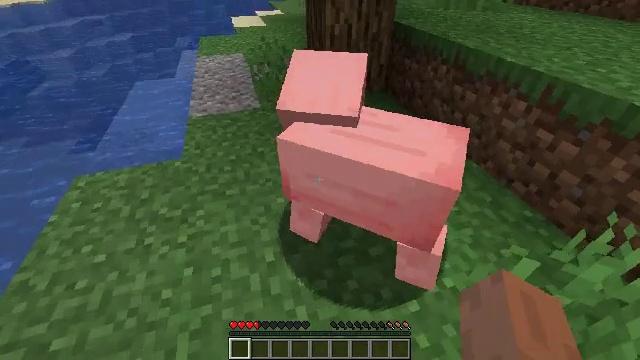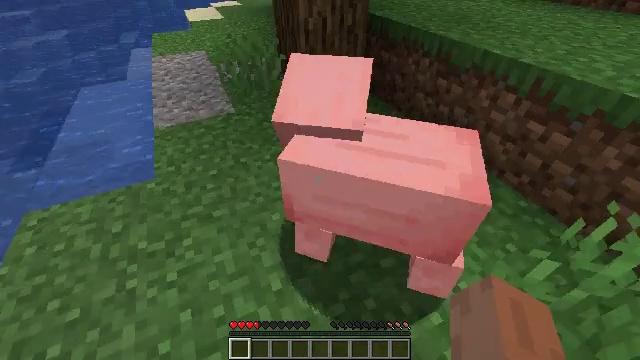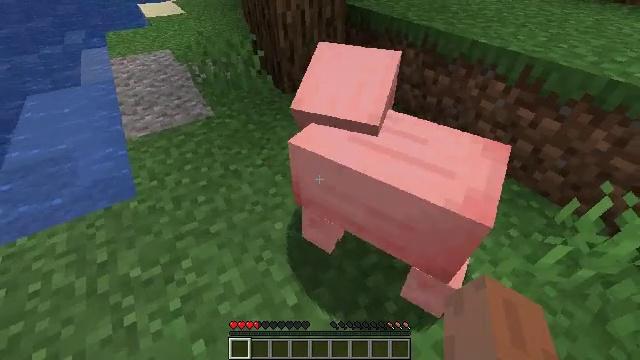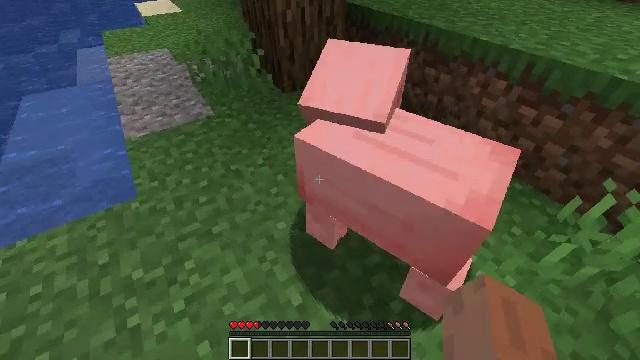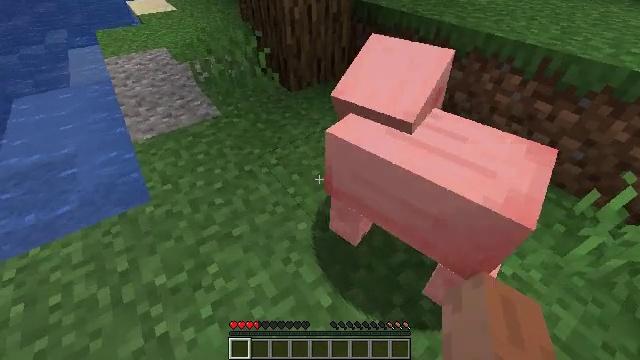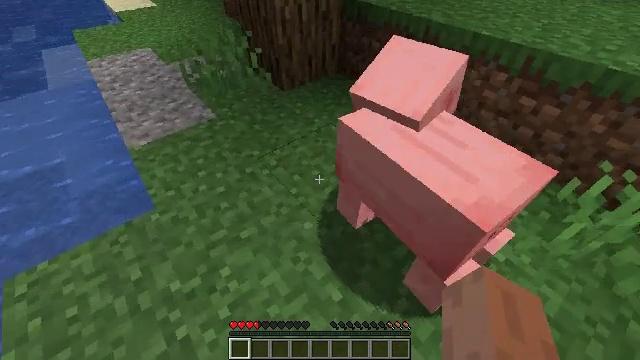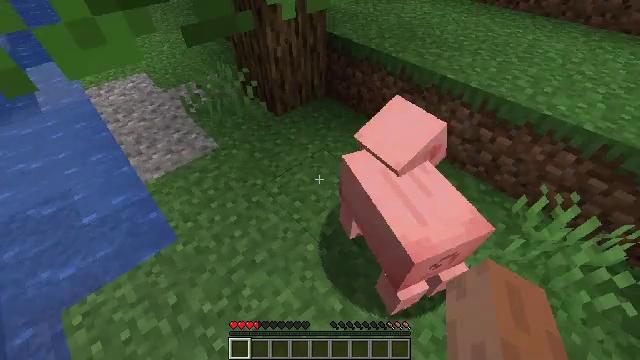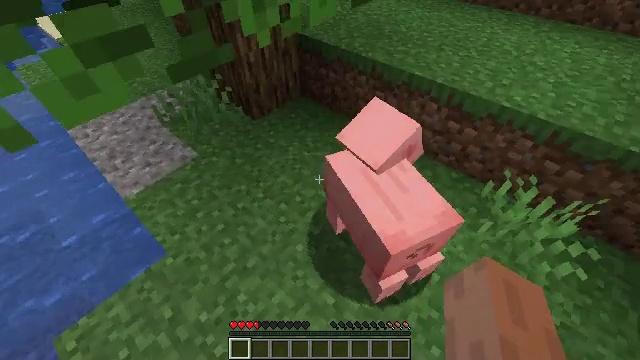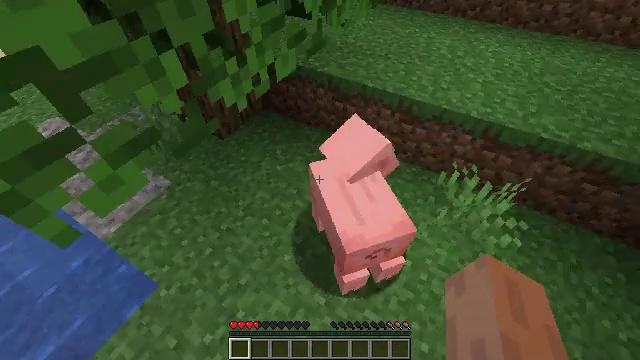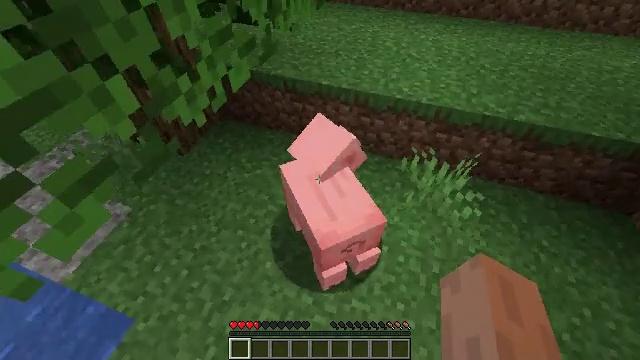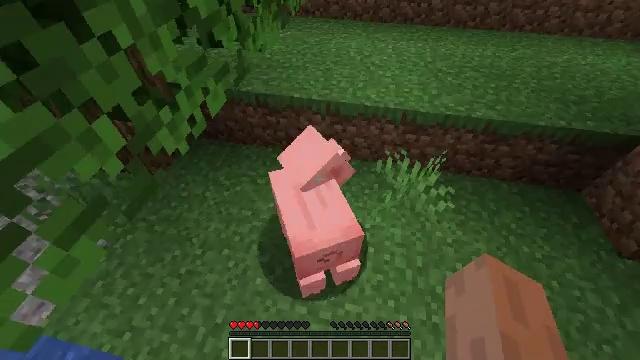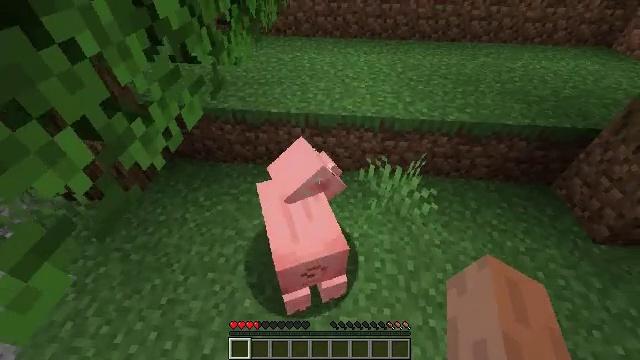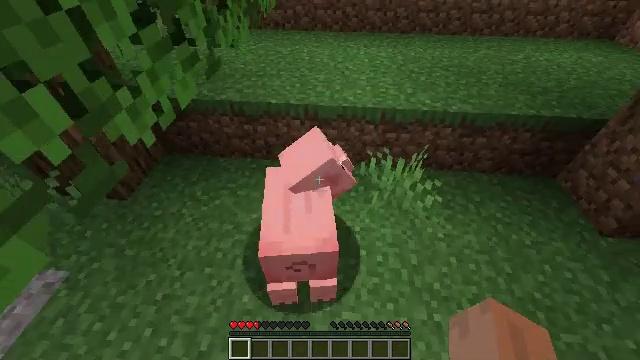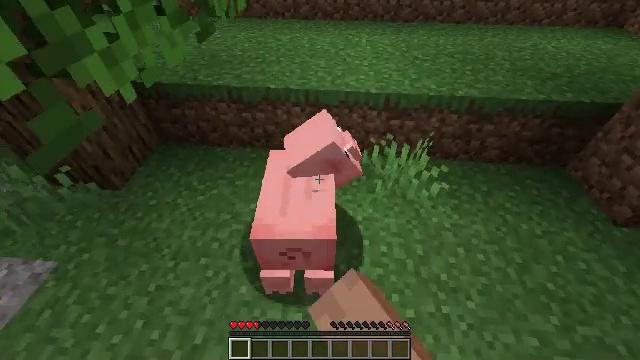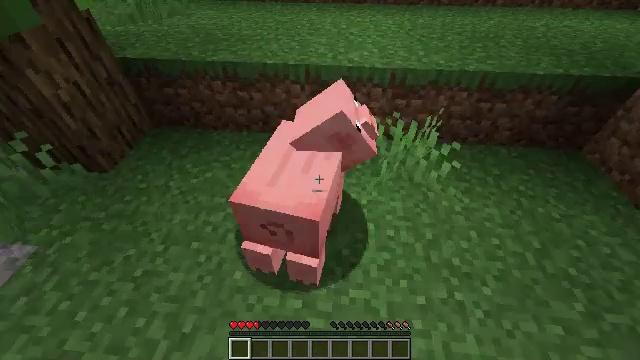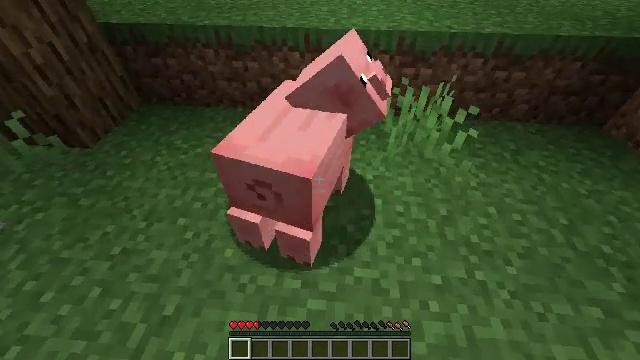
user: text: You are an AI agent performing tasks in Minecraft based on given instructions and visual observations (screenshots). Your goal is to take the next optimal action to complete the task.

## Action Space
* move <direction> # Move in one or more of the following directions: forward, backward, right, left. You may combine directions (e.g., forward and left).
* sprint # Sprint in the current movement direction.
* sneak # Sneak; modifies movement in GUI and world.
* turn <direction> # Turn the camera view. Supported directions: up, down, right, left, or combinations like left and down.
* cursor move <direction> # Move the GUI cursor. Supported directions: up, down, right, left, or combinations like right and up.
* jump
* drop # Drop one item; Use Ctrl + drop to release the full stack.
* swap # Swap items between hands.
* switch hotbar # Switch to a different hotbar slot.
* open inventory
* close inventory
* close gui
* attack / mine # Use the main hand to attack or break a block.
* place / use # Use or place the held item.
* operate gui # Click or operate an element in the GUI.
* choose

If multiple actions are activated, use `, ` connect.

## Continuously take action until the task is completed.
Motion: motion action
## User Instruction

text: Kill the pig.
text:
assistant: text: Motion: move forward and move left, turn right and down
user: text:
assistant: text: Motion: move left, turn right and down
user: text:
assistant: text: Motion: move left
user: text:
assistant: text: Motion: turn right
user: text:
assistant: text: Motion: turn right and down, jump
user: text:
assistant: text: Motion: turn right and down, jump
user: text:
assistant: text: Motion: turn right and down, jump
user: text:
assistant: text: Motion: turn right and down, jump
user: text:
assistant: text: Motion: turn right, jump
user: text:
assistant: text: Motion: turn right and up
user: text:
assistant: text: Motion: turn right and up
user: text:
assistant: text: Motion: attack / mine
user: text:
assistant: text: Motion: attack / mine
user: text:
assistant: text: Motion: attack / mine
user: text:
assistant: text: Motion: attack / mine
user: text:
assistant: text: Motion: no_op
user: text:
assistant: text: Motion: no_op
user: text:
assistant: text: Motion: turn left
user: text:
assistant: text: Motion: no_op
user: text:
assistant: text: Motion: move forward, jump
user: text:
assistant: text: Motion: move forward, jump
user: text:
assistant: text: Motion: move forward, jump
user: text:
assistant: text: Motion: move forward, turn right and up, jump
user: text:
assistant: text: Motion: move forward, turn right and up, jump
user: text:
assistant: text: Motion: turn up
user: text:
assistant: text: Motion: turn left and up
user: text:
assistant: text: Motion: turn left and down
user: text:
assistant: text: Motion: turn left, attack / mine
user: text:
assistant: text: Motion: attack / mine
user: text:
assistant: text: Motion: turn left, attack / mine